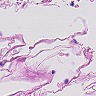
Metastatic tissue present: no